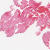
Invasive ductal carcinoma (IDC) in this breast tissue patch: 0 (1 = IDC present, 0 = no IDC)